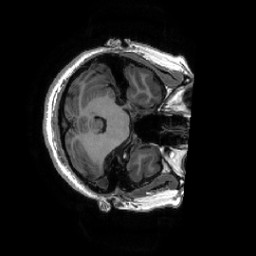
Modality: T1w
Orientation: axial
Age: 30
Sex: female
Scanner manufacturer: ge
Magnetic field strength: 3 T
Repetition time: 0.0073 s
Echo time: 0.003 s